Question: I need help adding color to the two histograms produced using ggplot and facet_wrap
What am I missing:
'''
ObesityDataSet_raw_and_data_sinthetic %>%
ggplot(aes(x=Height)) +
geom_histogram(bins = 14)+
facet_wrap(~Gender)
'''
It would look like this

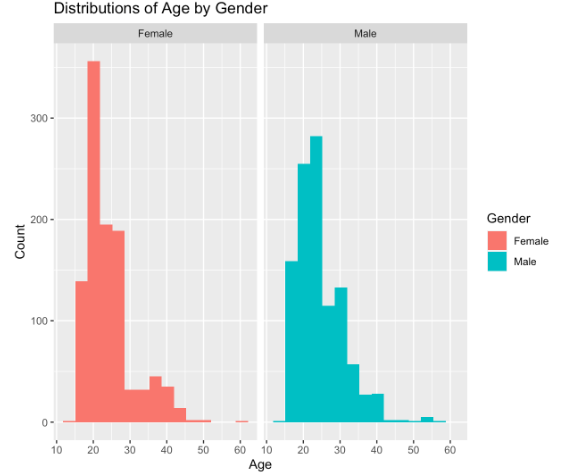
Answer: To add color to the histograms in ggplot and facet_wrap, you can use the fill argument in the geom_histogram function to specify the color for each histogram. Here's an example code:
'''
ObesityDataSet_raw_and_data_sinthetic %>%
ggplot(aes(x=Height, fill=Gender)) +
geom_histogram(bins = 14, alpha=0.5, position = "identity")+
facet_wrap(~Gender)
'''